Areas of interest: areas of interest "Skating Rink"
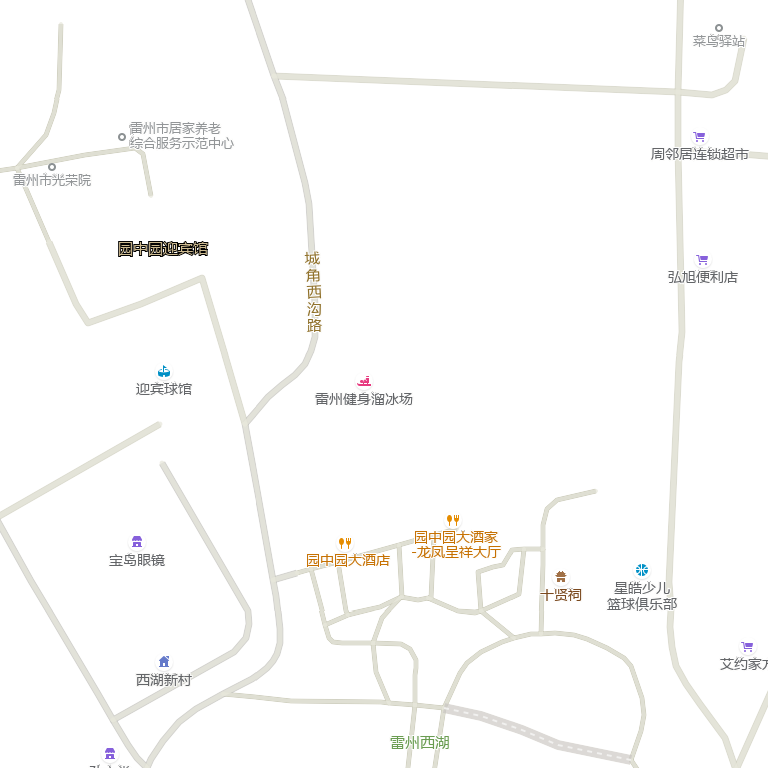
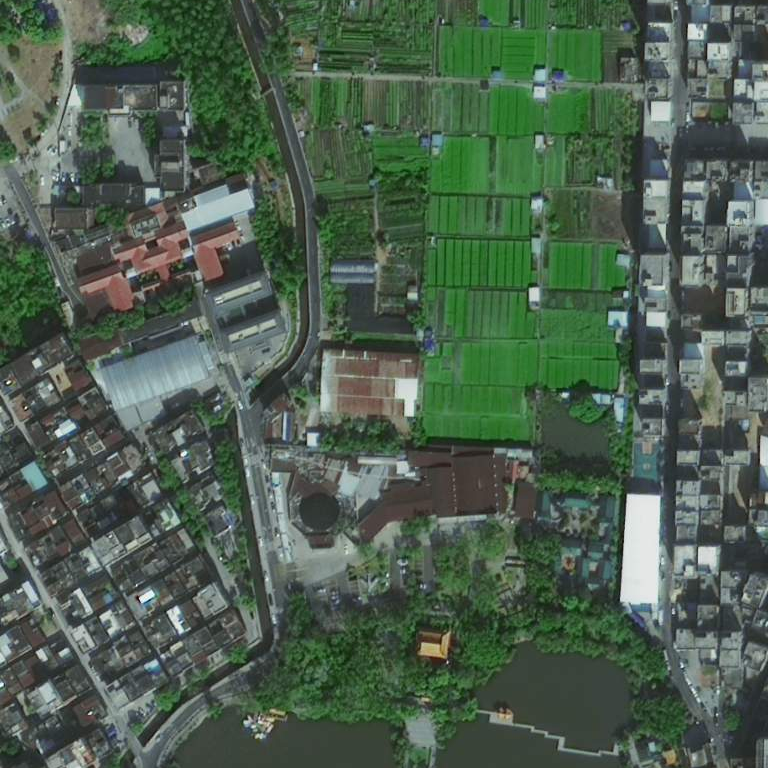